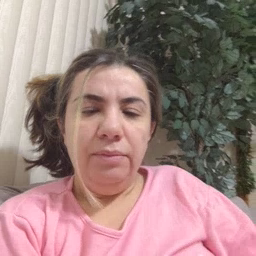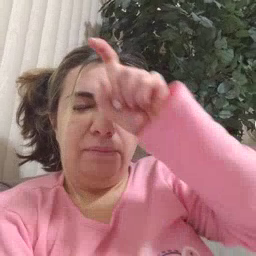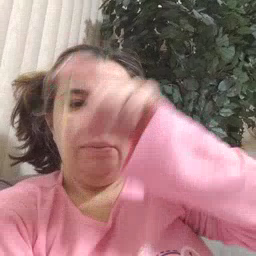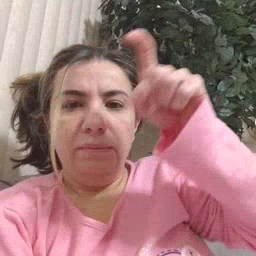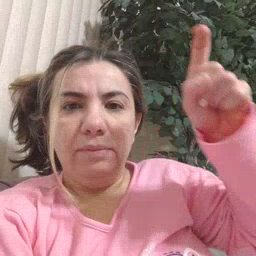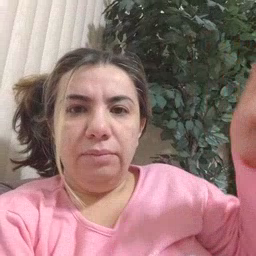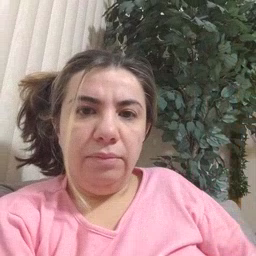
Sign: closet